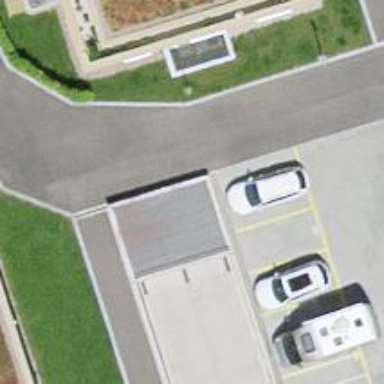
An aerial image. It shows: Parking entrance.